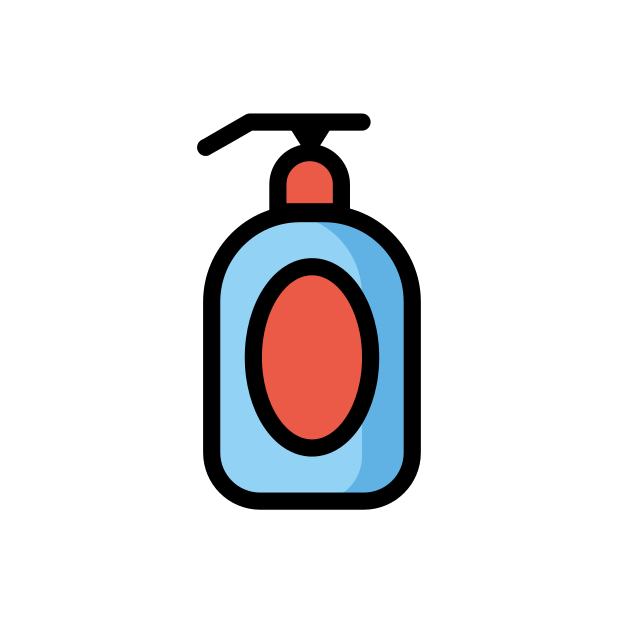
Emoji: 🧴
Name: lotion bottle
Unicode: 0x1f9f4